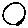
Label: circle